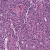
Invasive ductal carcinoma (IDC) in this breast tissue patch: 1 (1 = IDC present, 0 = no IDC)